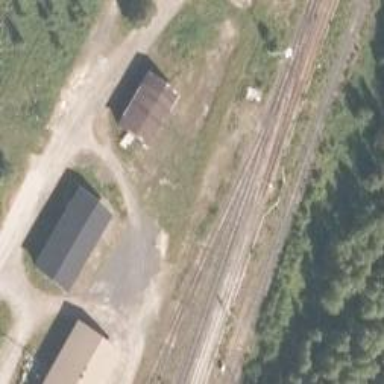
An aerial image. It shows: Uncontrolled level crossing on the railway.